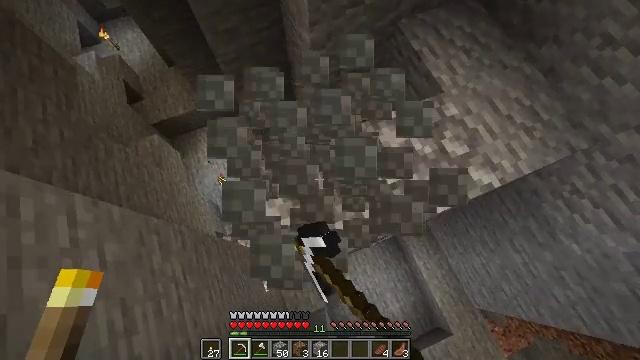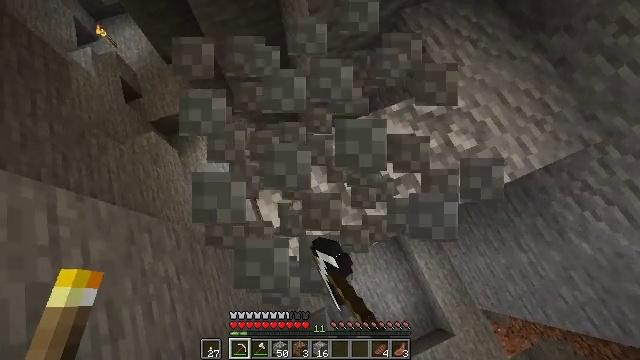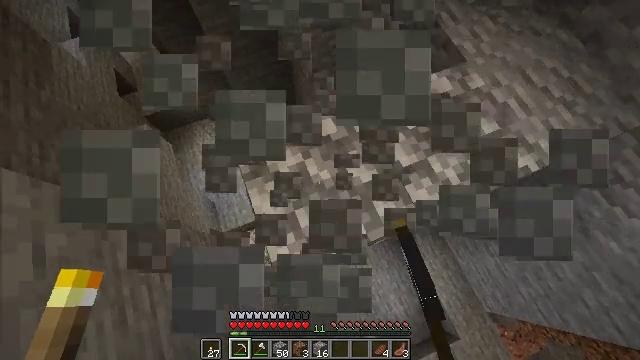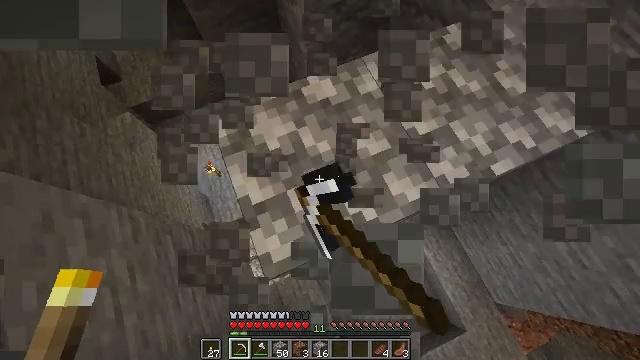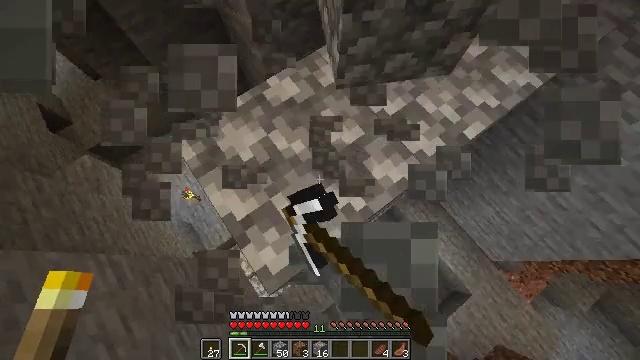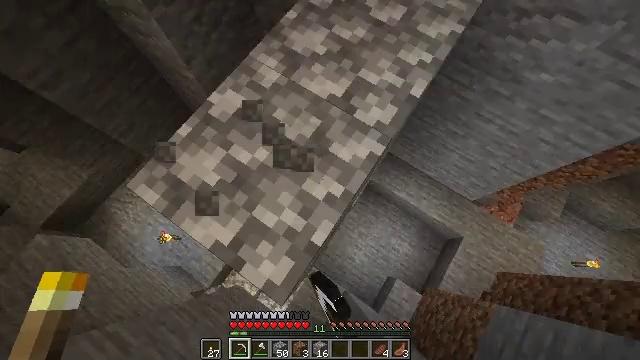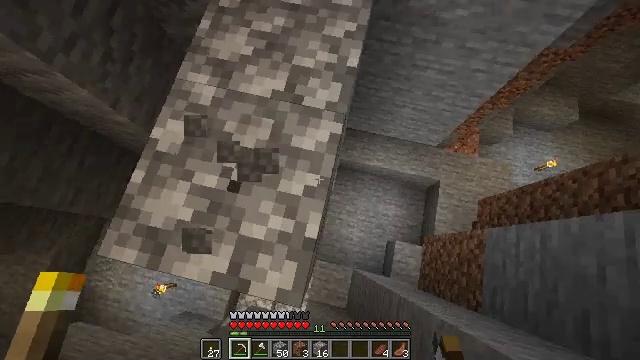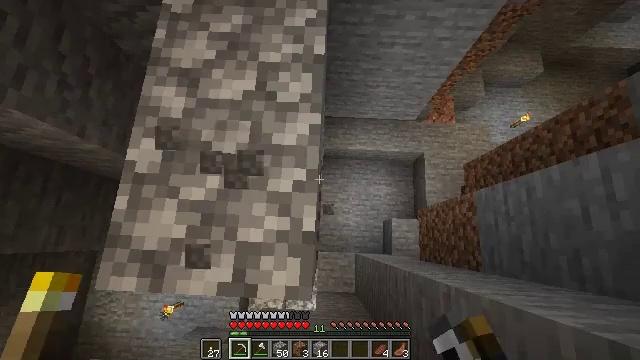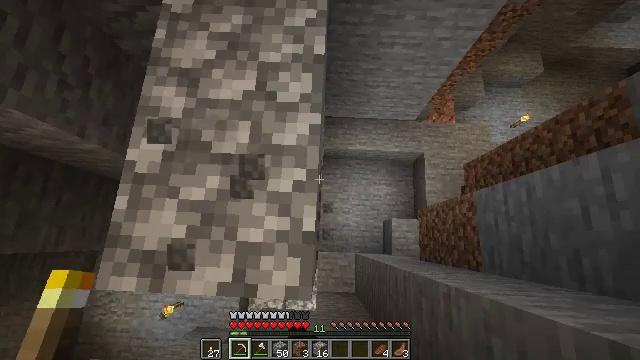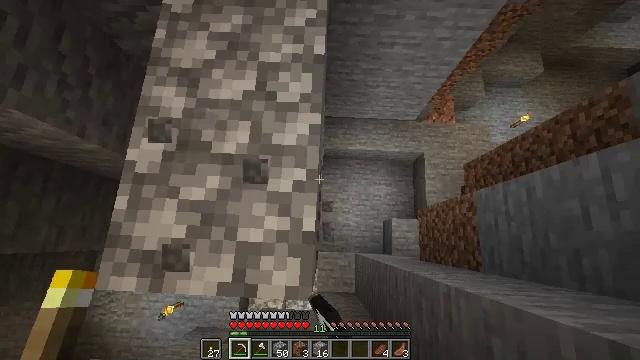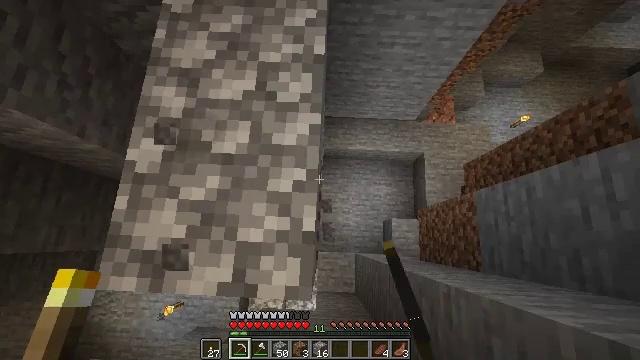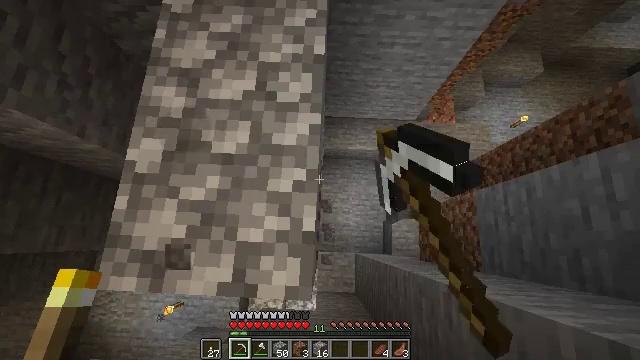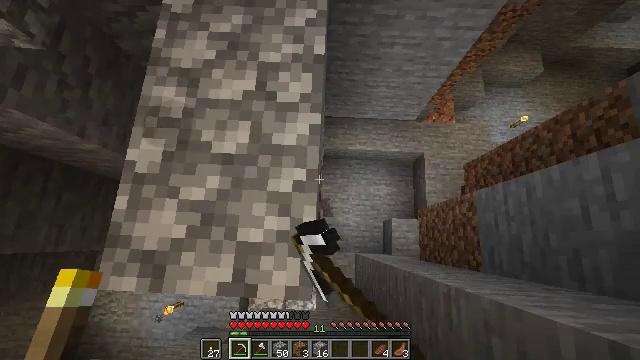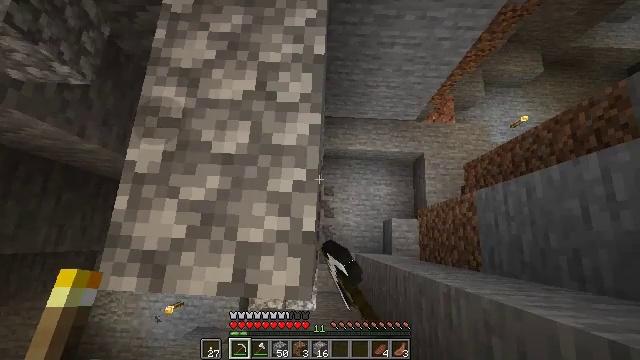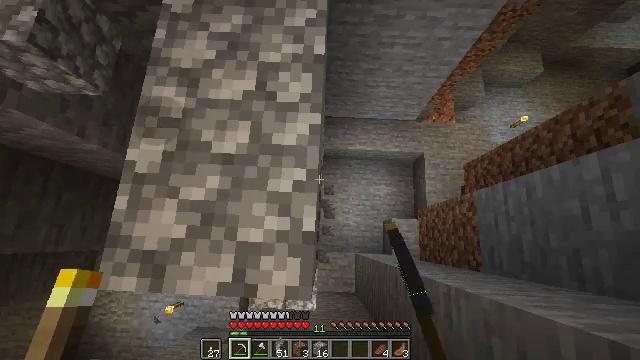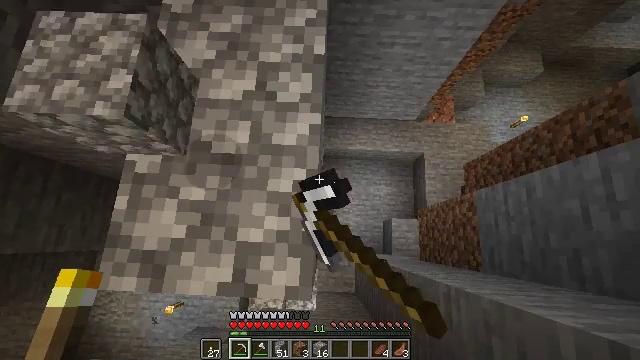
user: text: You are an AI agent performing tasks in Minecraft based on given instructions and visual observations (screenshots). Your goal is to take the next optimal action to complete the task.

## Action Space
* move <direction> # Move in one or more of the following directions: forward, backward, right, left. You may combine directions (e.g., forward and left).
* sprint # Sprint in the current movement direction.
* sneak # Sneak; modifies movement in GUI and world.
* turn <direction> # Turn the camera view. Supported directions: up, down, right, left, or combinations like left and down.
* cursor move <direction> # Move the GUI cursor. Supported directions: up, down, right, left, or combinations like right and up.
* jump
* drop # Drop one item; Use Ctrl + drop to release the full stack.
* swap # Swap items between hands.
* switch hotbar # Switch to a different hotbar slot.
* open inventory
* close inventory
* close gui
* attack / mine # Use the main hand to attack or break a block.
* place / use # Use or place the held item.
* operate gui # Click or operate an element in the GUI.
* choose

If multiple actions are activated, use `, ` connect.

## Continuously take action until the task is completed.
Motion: motion action
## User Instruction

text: Mine cobblestone to craft tools and furnaces.
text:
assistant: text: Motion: sneak, attack / mine
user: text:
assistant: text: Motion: sneak, attack / mine
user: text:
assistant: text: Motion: sneak, turn right and down, attack / mine
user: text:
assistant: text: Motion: sneak, turn right, attack / mine
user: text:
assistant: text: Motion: sneak, turn right and down, attack / mine
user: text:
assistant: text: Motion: sneak, turn right and down, attack / mine
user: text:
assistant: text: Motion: sneak, turn right and down, attack / mine
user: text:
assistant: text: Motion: sneak, attack / mine
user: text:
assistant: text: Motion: sneak, attack / mine
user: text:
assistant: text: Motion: sneak, attack / mine
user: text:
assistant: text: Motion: sneak, attack / mine
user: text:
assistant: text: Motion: sneak, attack / mine
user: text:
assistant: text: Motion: sneak, attack / mine
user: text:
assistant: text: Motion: sneak, attack / mine
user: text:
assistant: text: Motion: sneak, attack / mine
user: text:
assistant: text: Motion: sneak, attack / mine
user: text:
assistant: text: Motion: sneak, attack / mine
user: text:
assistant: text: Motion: sneak, attack / mine
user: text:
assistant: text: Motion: move left, sneak, attack / mine
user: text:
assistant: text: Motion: move left, sneak, attack / mine
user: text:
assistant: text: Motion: move left, sneak, attack / mine
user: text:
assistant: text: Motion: sneak, attack / mine
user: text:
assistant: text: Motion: sneak, attack / mine
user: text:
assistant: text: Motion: sneak, attack / mine
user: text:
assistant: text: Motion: sneak, attack / mine
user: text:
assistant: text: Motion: sneak, attack / mine
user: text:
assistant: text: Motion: sneak, attack / mine
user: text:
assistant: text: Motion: sneak, attack / mine
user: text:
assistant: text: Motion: sneak, attack / mine
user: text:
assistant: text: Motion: sneak, attack / mine